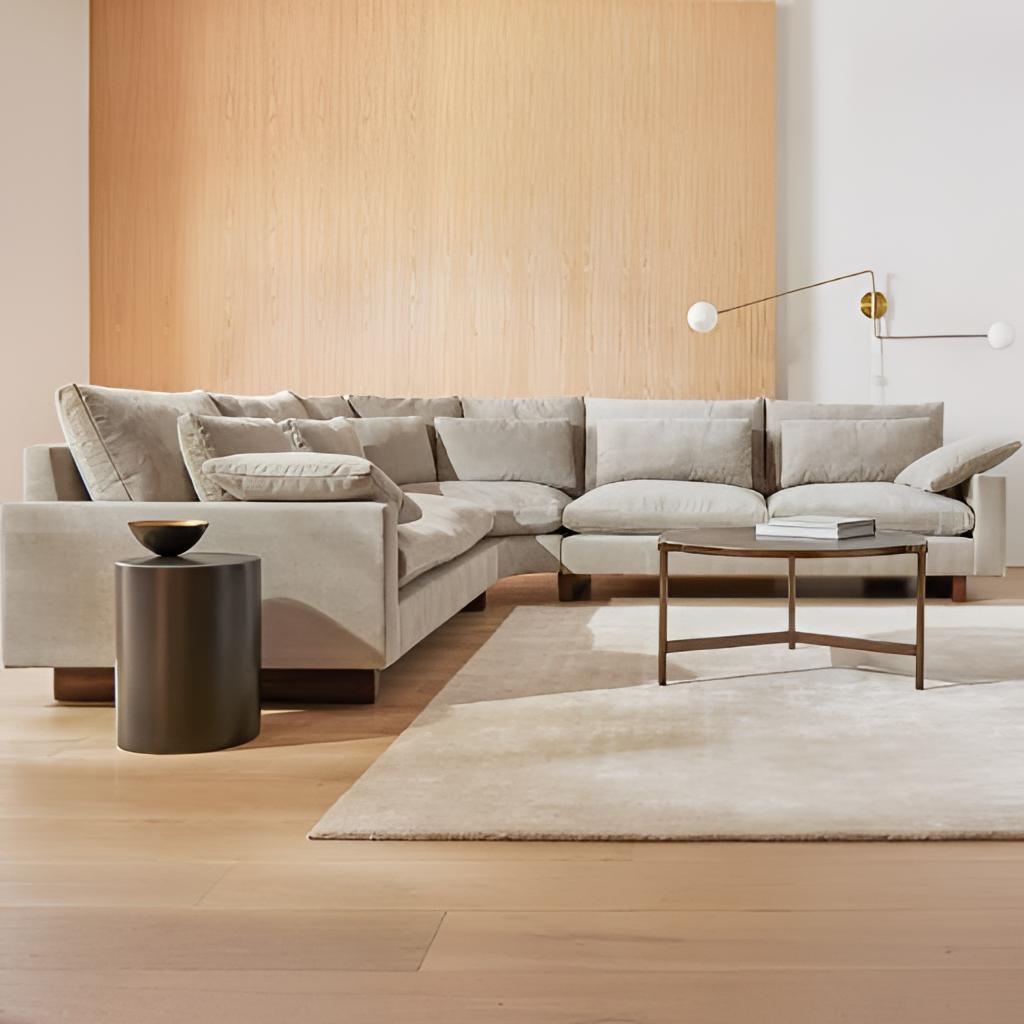
fabric sectional sofa, living room, oak wood flooring, with plank pattern, modern, wood wallpaper, with vertical striped pattern